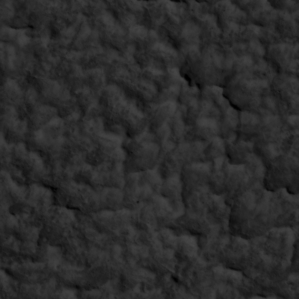
Label: non_frost